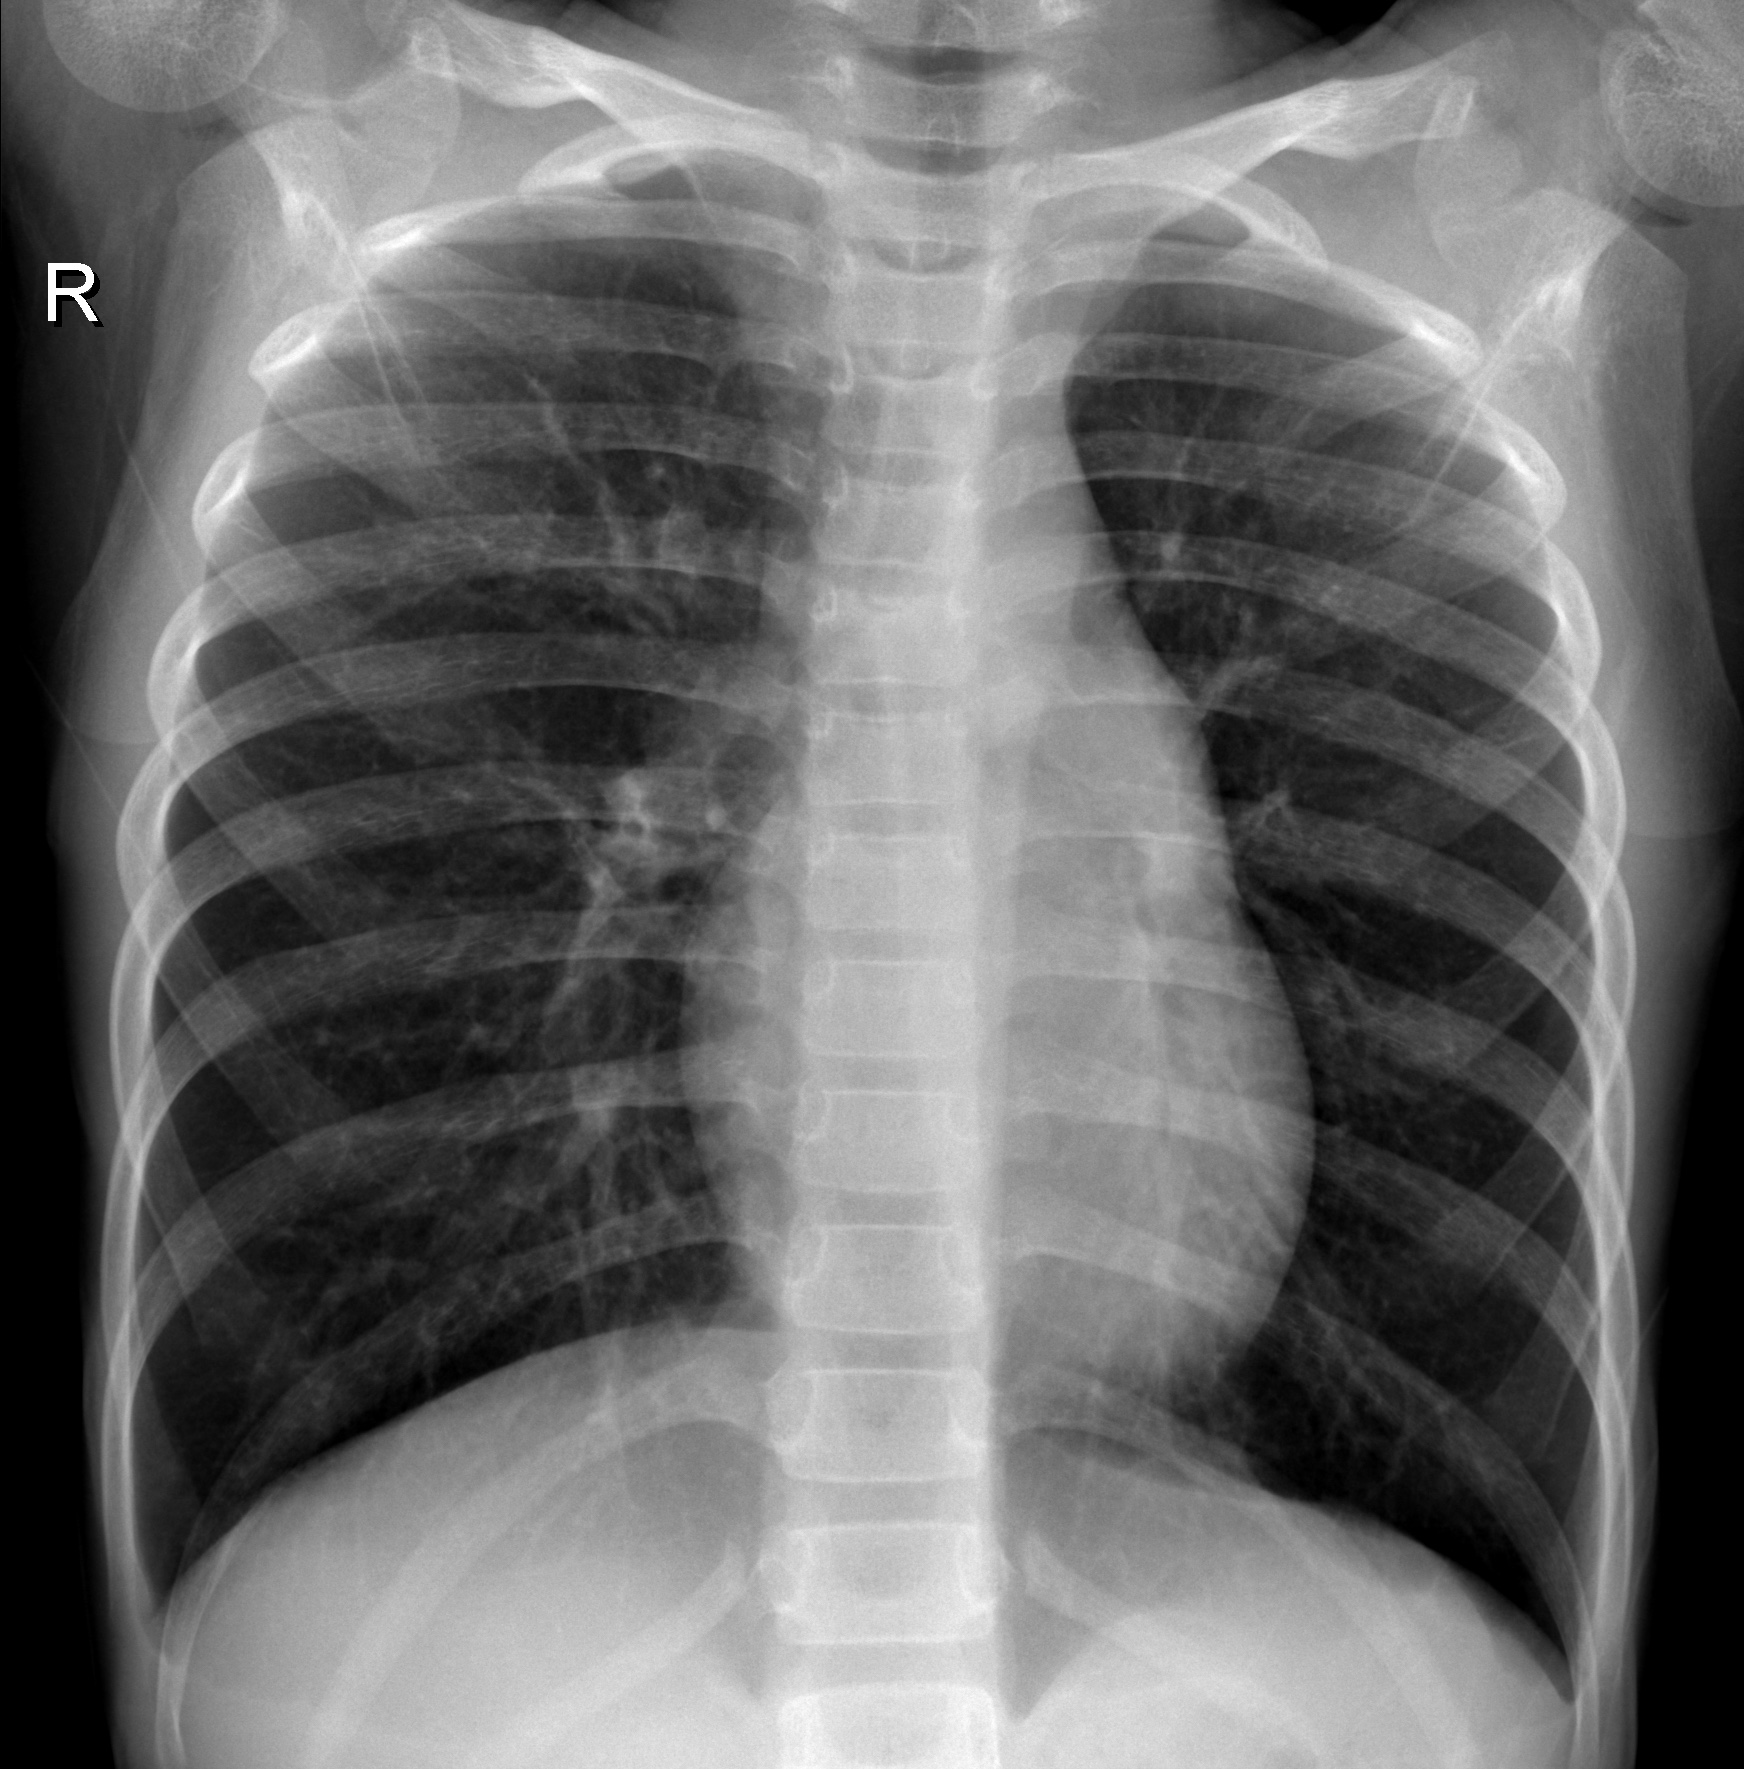
Diagnosis: NORMAL